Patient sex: F
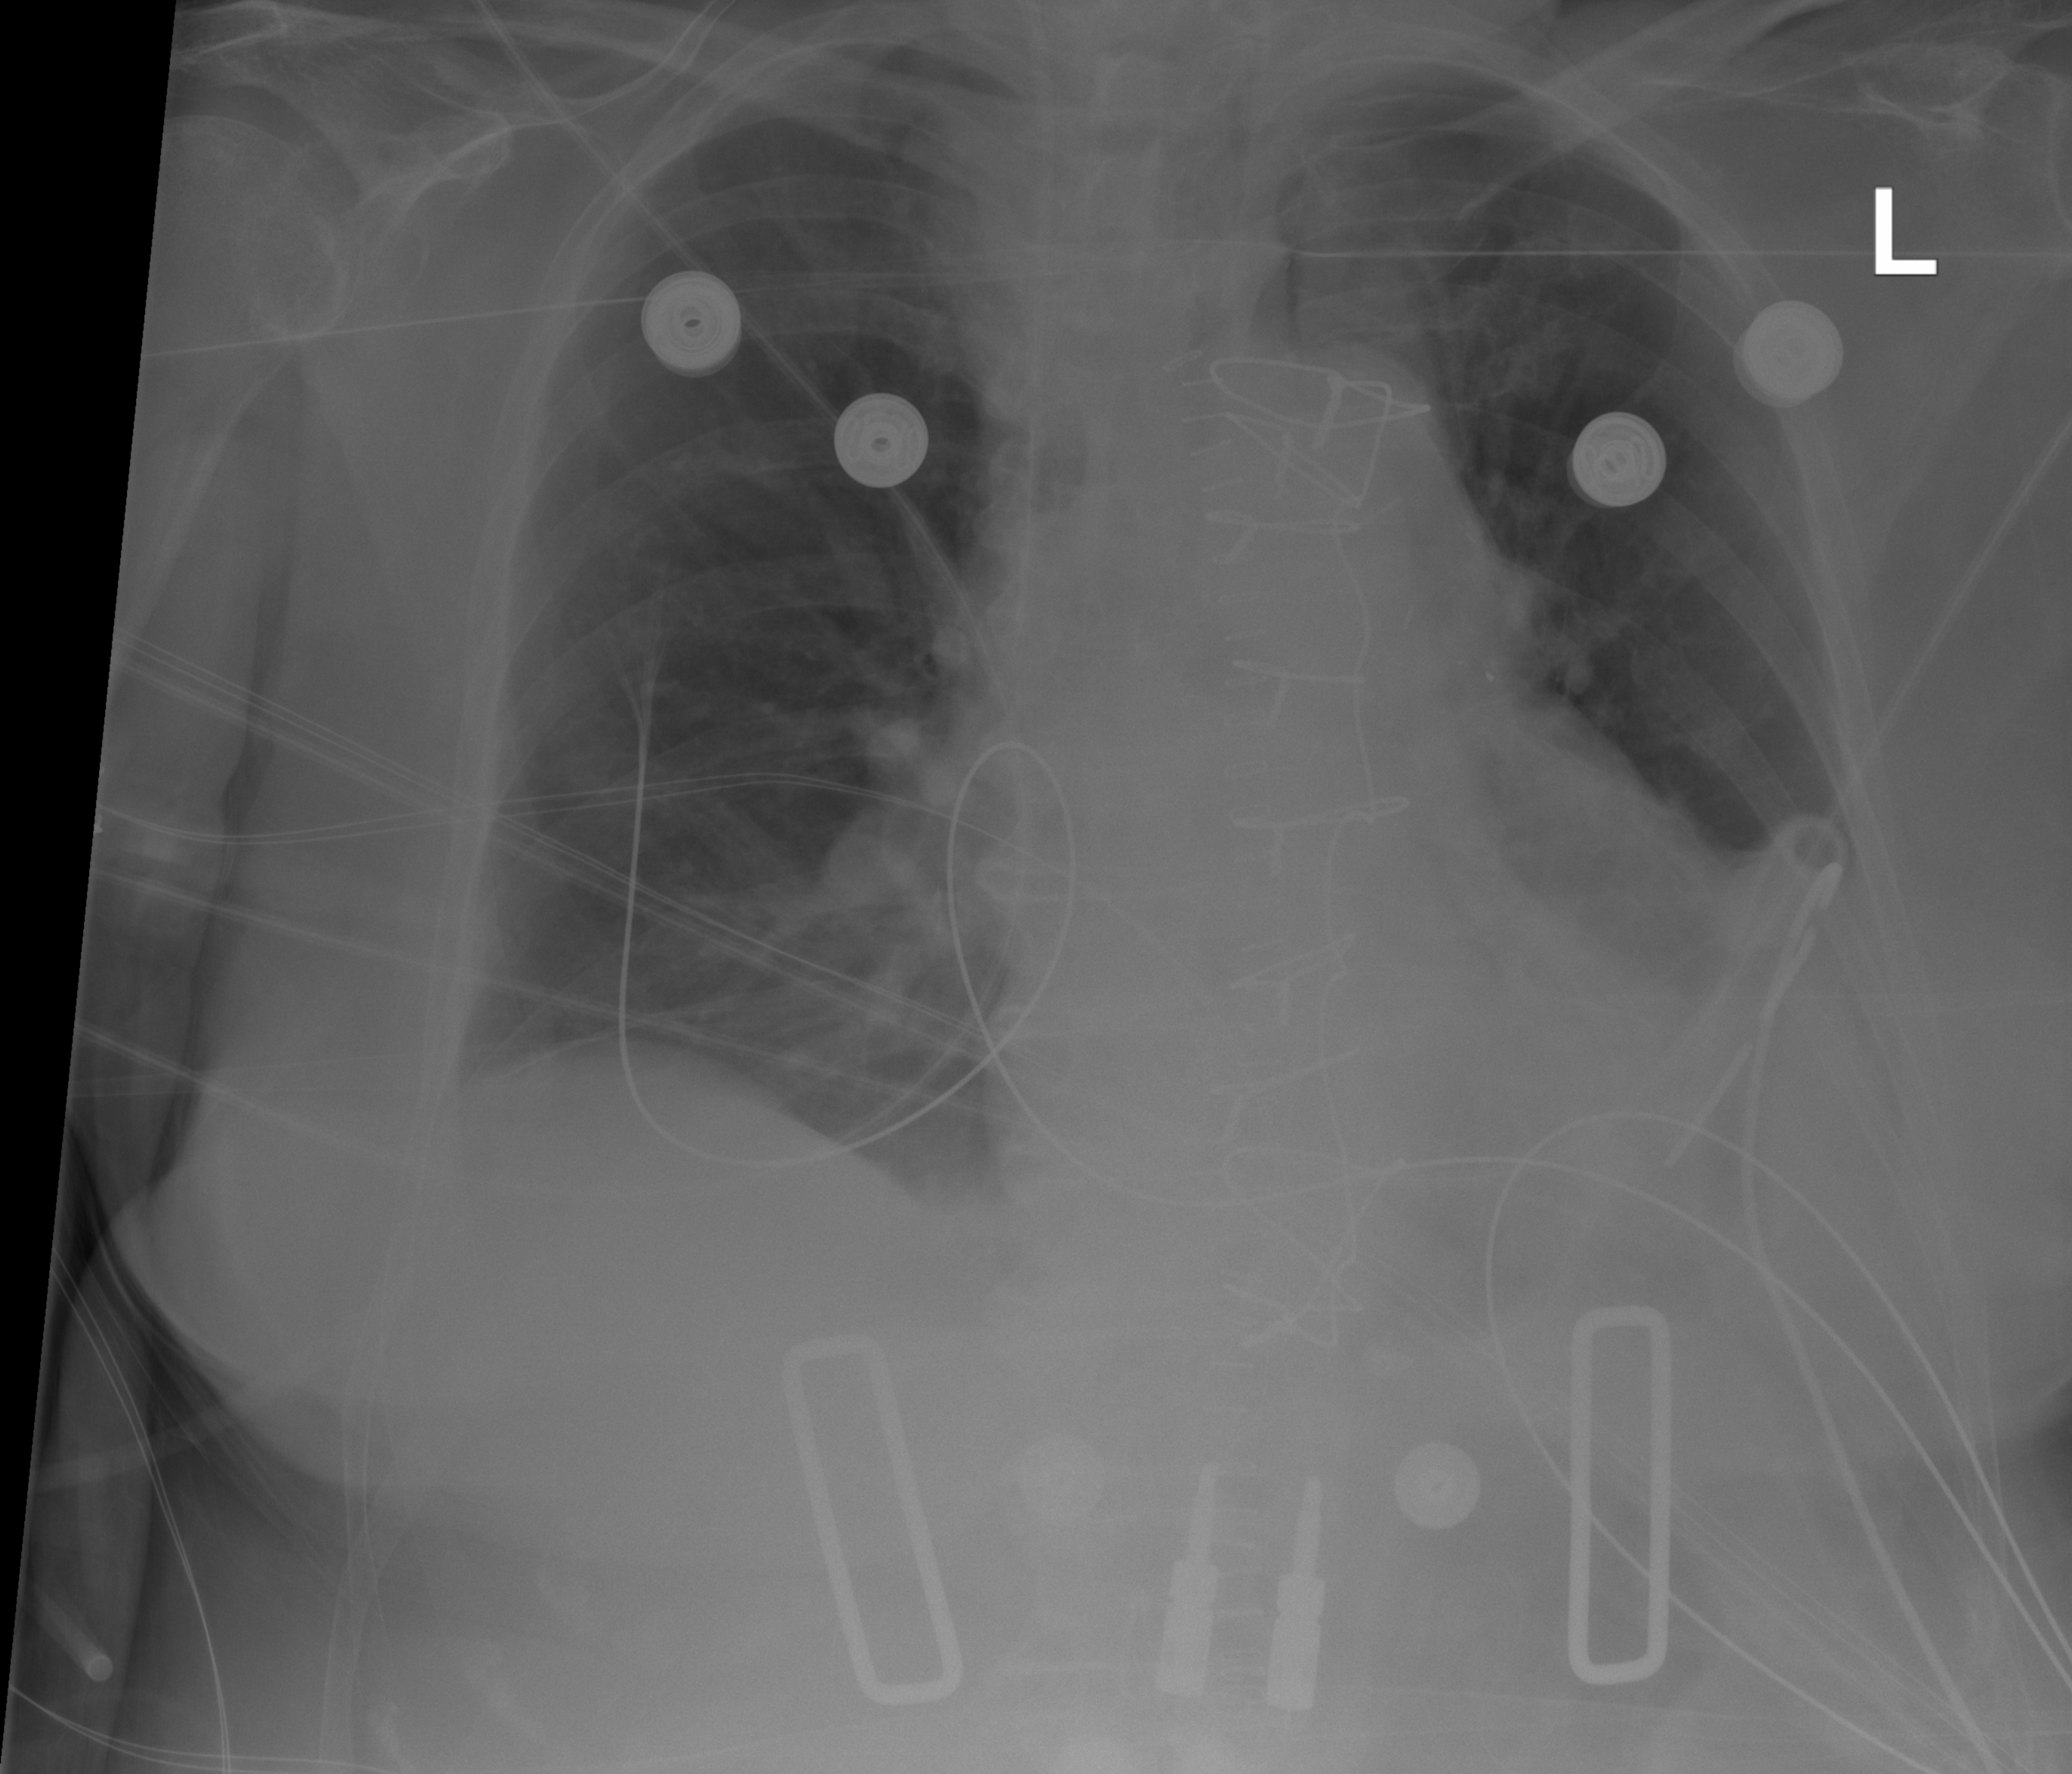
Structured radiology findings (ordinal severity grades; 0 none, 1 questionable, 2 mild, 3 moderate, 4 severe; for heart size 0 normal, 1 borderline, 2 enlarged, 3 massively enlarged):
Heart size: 2
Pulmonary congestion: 0
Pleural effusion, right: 0
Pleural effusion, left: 2
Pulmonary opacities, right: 2
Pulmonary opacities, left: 0
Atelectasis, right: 2
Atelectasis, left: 2